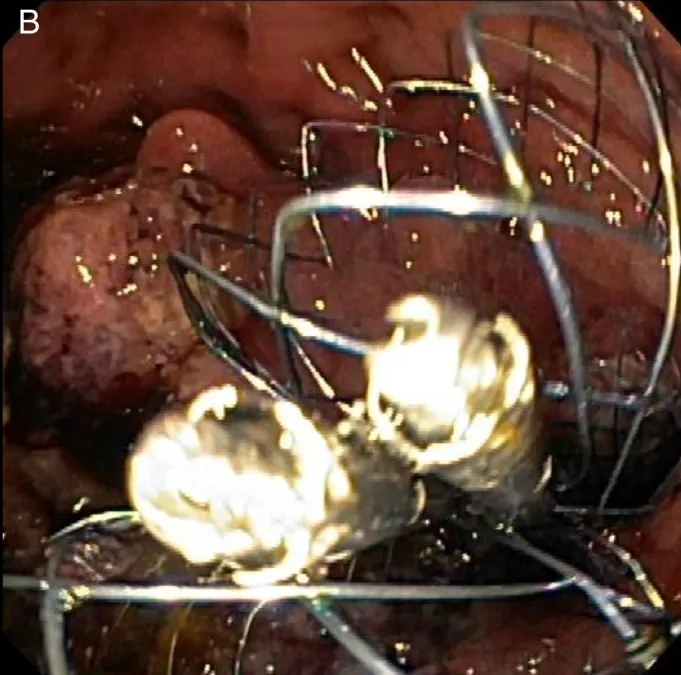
(B) Afferent and efferent limb stents anchored together with a clip to prevent migration, demonstrating a "kissing-stents" technique.
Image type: endoscopy (gi_endoscopy)